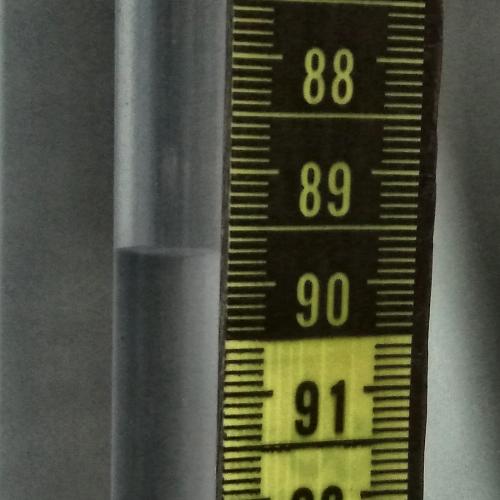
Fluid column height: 89.7 cm